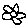
Label: flower